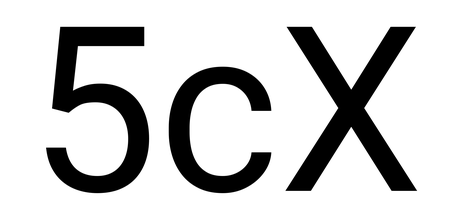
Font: Roboto_Regular